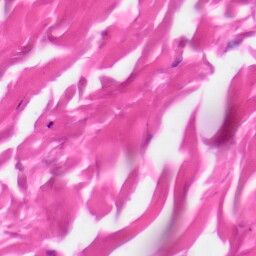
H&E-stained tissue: Skin